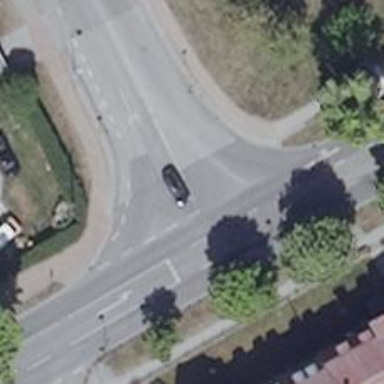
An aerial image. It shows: Residential road with sidewalks on both sides and designated cycle lane.